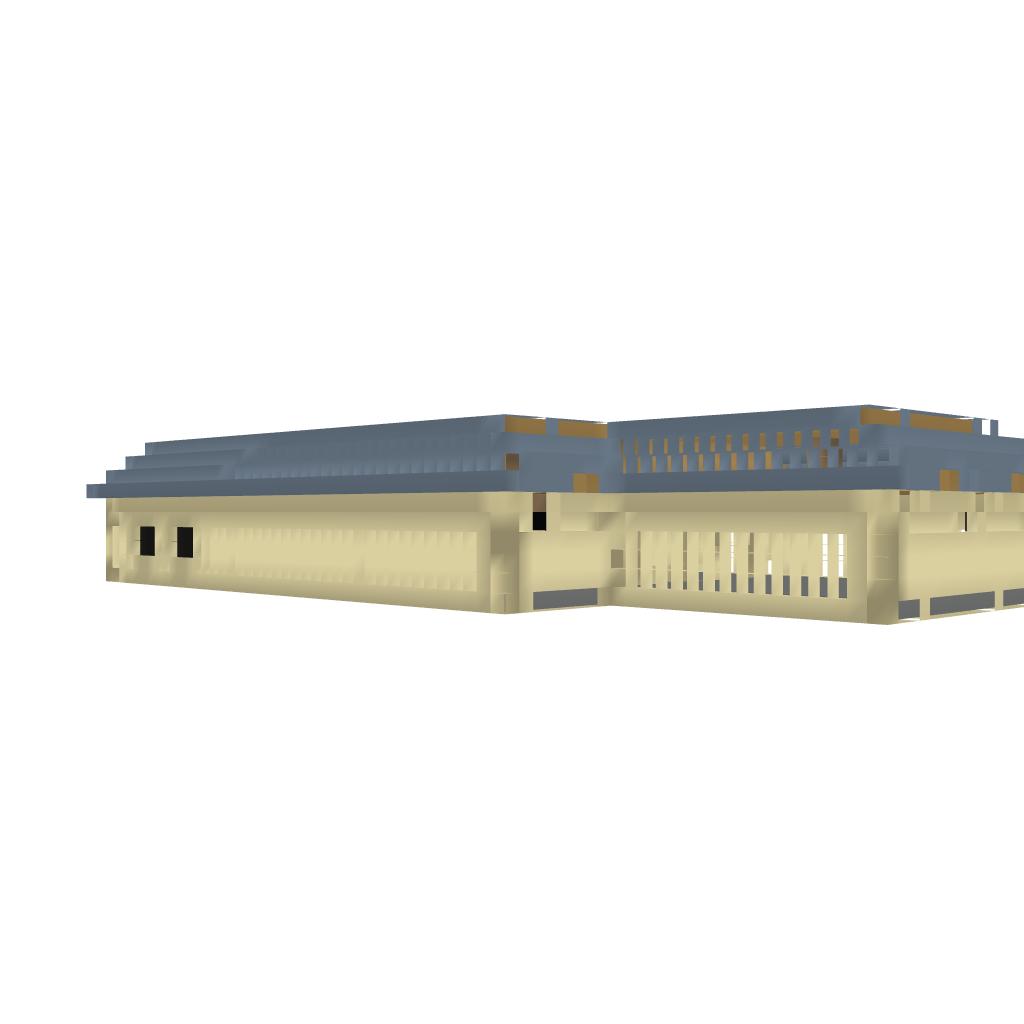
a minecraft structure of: Desert House